Question: I want to add a button like the "New Mail" button in the Gmail app (The circle button bottom of right with pen icon), which is floating on the screen.
Can someone show me how to do this? is it possible to do this without the Material Design guidelines?

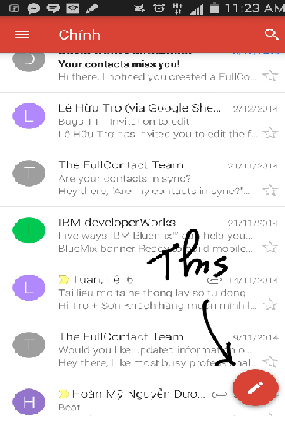
Answer: This library: <URL>
seems to do a decent job of replicating the Floating Action Button, as well as some of the menu interactions if you're interested in those.